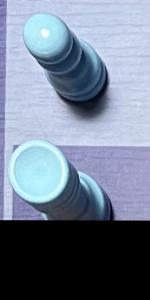
Label: Rook_White